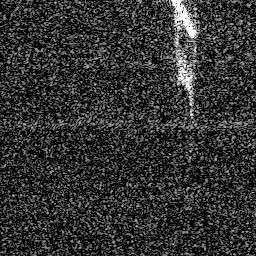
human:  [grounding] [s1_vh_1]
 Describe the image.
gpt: In the satellite image, there is  <ref>1 medium ship </ref> <box>[[64, 0, 79, 16, 0]]</box> located at top right.